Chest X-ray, AP view. Patient: 55 years old, sex M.
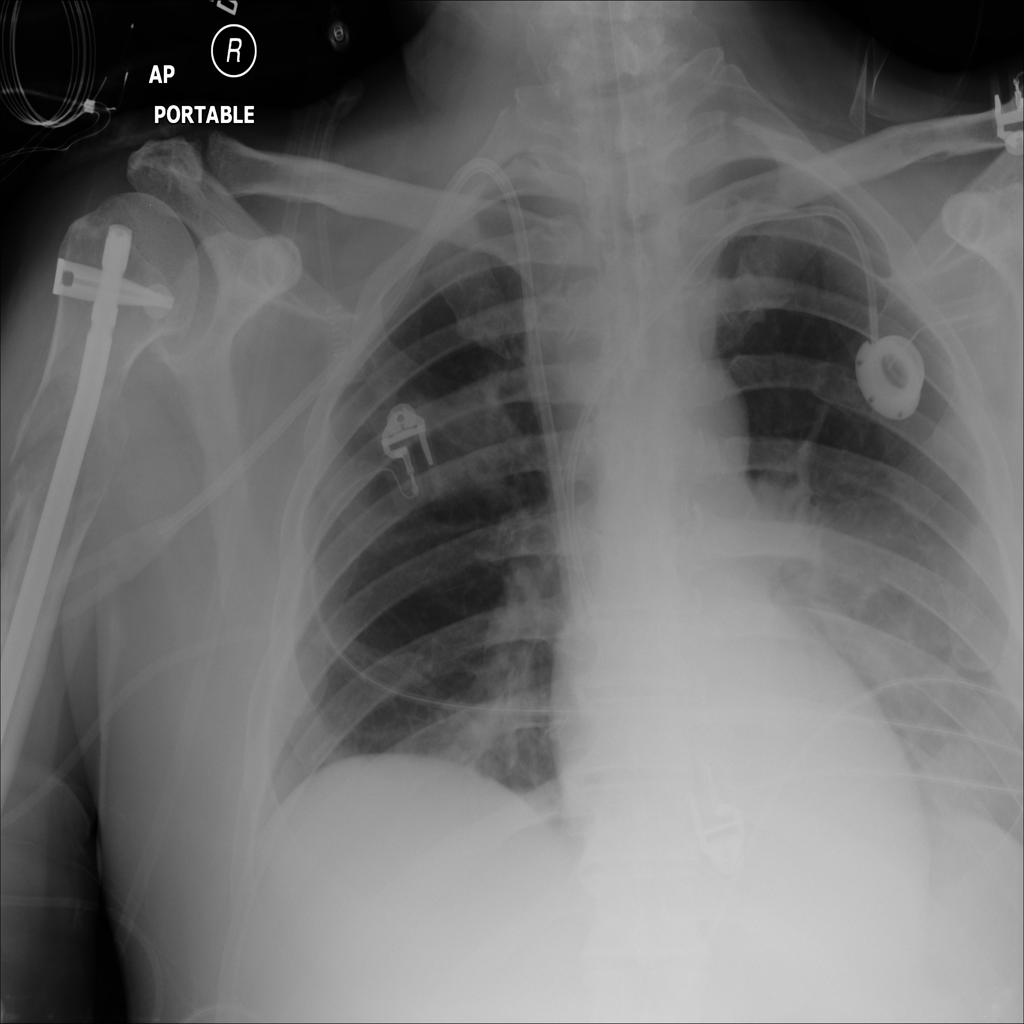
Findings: No Finding